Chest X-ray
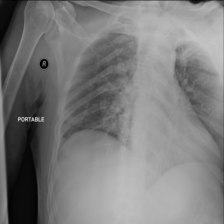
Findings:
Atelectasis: negative
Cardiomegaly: negative
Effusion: negative
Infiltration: negative
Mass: negative
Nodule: negative
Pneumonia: negative
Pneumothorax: negative
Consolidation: negative
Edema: negative
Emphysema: negative
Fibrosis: negative
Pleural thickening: negative
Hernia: negative